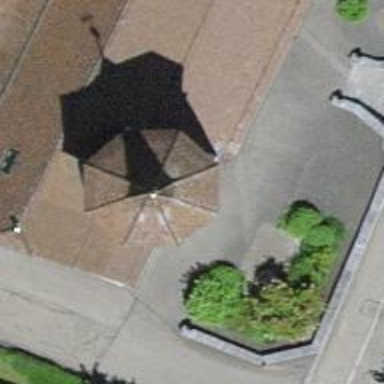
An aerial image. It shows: Bell tower that is man-made.